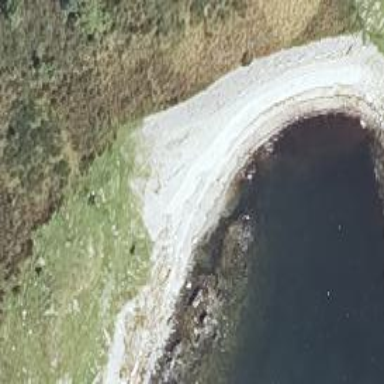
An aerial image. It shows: Beach with gravel surface.